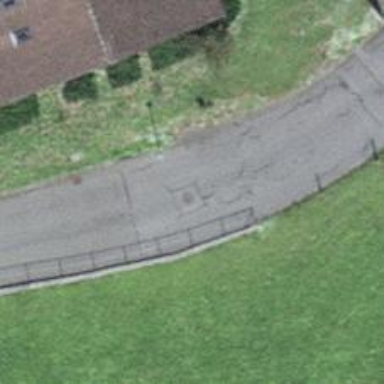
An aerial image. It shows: Smoothly paved residential road.